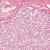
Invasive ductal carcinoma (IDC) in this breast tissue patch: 0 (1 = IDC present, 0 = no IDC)